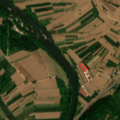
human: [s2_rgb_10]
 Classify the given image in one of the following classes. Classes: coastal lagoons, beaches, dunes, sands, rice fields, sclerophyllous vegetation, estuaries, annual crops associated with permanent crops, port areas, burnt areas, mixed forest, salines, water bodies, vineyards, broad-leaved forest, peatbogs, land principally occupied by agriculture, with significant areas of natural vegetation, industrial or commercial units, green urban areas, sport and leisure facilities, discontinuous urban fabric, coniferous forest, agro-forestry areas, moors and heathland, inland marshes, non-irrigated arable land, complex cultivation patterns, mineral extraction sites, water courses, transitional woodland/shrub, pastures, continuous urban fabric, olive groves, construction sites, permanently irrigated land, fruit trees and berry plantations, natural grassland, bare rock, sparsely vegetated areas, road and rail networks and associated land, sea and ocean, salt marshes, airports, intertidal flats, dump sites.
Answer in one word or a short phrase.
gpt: discontinuous urban fabric, non-irrigated arable land, land principally occupied by agriculture, with significant areas of natural vegetation, broad-leaved forest, water courses